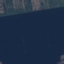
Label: SeaLake